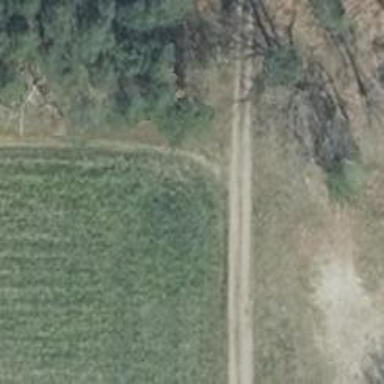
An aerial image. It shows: Track road with grade3 tracktype.